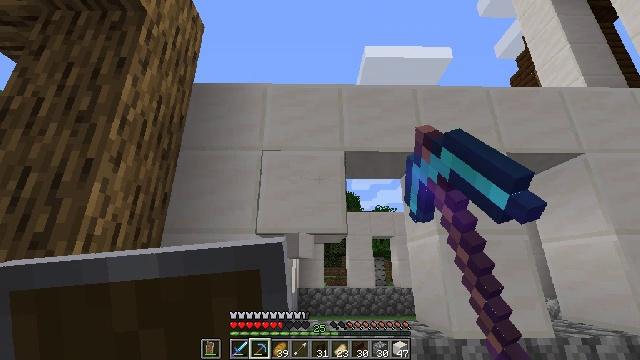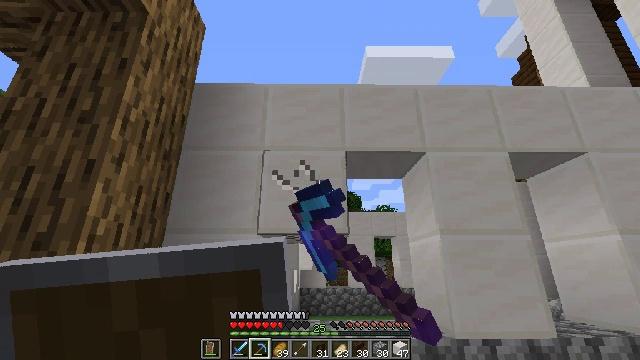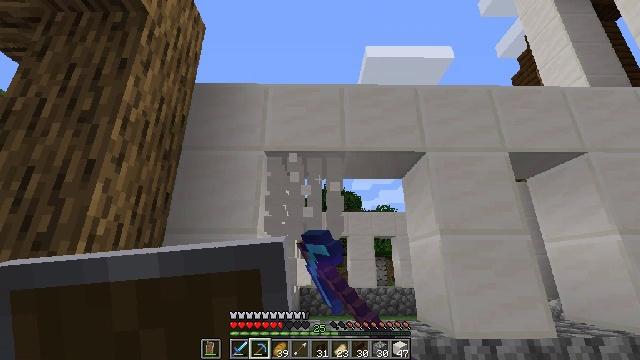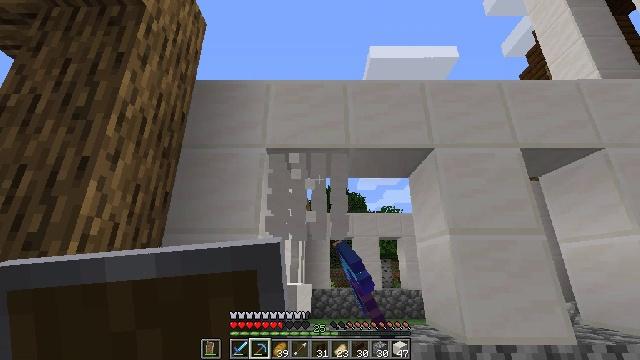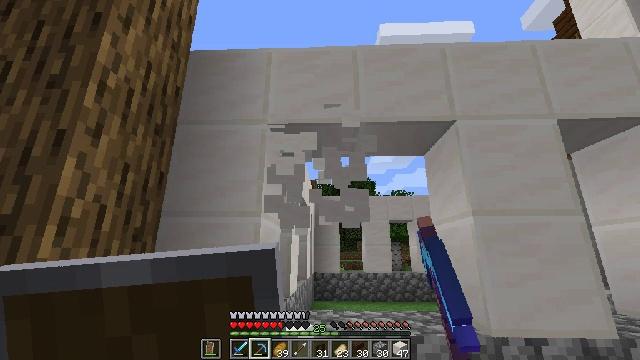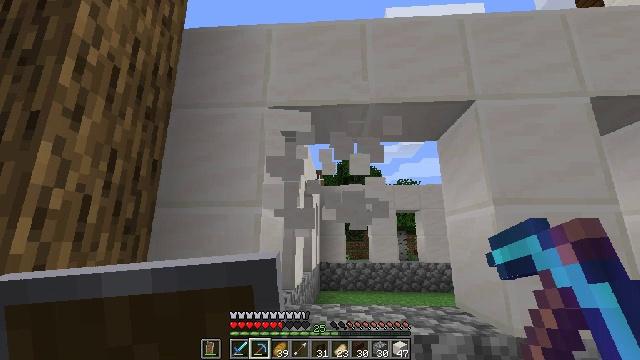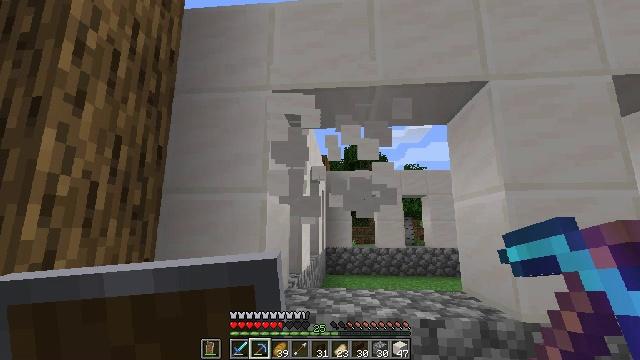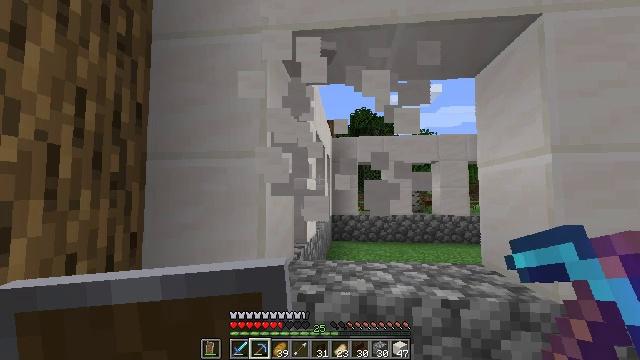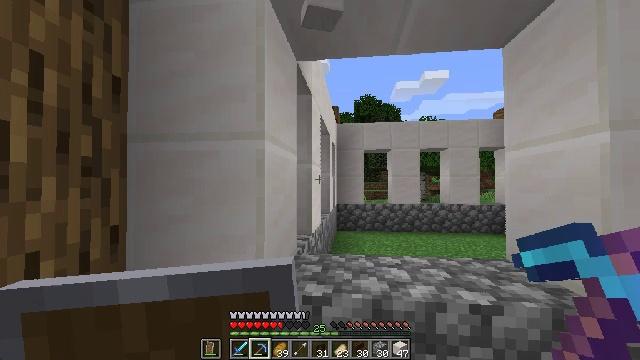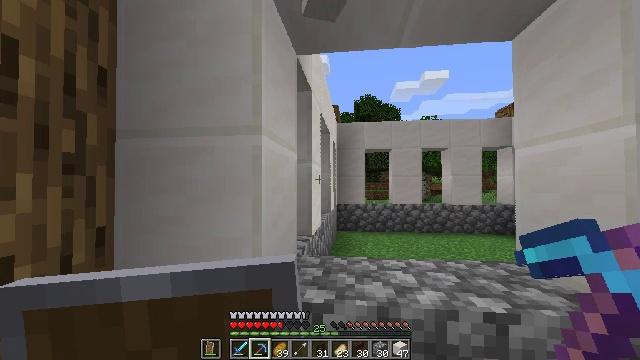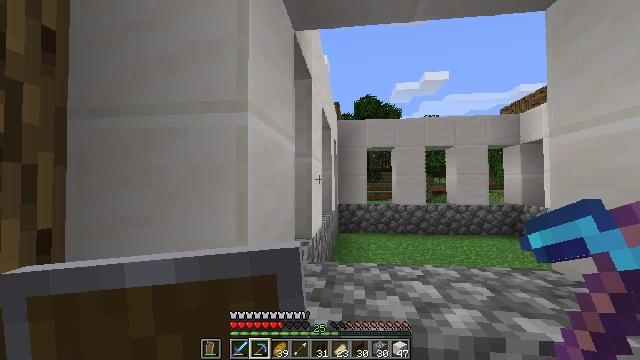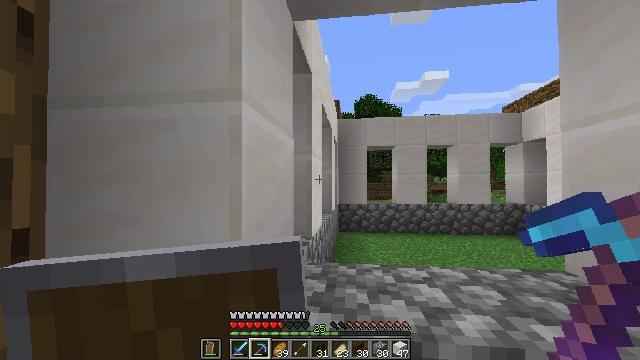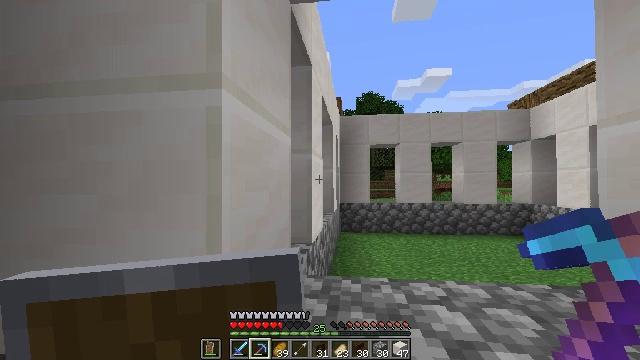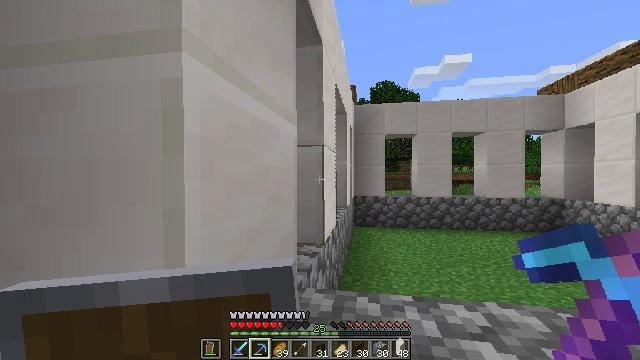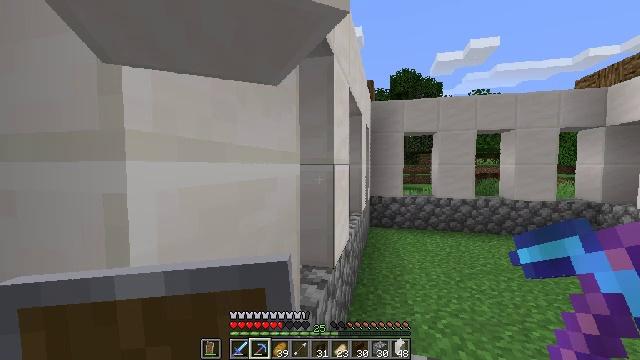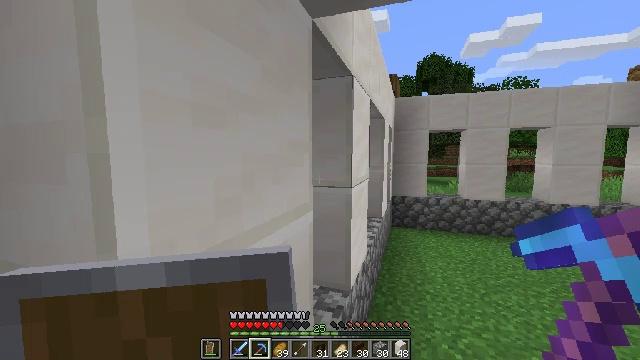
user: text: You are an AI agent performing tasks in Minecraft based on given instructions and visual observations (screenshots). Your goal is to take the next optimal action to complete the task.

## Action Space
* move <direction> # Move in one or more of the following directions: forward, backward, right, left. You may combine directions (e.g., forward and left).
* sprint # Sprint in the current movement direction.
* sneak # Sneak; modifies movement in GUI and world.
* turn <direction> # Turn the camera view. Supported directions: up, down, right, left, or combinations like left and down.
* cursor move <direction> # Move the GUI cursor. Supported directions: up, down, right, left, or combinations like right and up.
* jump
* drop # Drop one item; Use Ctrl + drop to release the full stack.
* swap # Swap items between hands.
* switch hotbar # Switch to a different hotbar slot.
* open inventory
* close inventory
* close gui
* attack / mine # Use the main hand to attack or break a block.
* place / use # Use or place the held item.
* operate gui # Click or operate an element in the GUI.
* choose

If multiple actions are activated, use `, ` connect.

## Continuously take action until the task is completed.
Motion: motion action
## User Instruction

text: Mine the quartz block for materials.
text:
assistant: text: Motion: attack / mine
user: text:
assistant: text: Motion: move forward, attack / mine
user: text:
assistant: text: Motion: move forward, turn left, attack / mine
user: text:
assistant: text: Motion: move forward, turn left and down, attack / mine
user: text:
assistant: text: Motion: move forward, turn left and down, attack / mine
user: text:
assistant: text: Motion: move forward, turn left and down, attack / mine
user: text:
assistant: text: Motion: move forward, turn left and down
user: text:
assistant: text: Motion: move forward, turn down
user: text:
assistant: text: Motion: move forward
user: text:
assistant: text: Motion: move forward
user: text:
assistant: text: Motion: move forward
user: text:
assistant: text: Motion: move forward
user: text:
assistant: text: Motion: move forward, turn left and down
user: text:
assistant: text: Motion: move forward and move right, turn left and down, jump
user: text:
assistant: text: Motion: move forward and move right, turn left and down, jump
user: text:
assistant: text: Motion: move forward and move right, jump
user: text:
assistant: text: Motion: move forward and move right, jump
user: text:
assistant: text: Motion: move forward and move right, turn left, jump
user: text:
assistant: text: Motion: move forward and move right, turn left and down, jump
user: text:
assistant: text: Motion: move right, turn left and down
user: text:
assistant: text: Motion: move right, turn left and down
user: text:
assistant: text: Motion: turn left
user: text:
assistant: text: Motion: move right
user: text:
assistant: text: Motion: move right
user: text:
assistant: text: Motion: move right
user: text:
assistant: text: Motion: move right
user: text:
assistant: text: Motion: no_op
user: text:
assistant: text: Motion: no_op
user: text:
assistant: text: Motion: no_op
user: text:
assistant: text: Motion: no_op